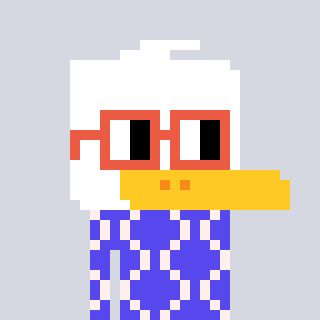
a pixel art character with square orange glasses, a duck-shaped head and a computerblue-colored body on a cool background